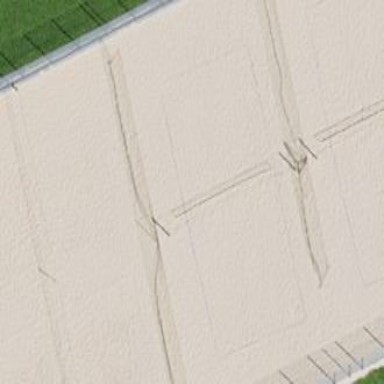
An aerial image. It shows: Sandy pitch designated for beach volleyball.